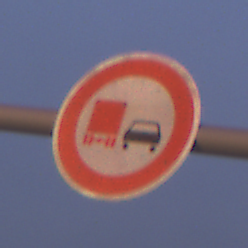
Verkehrszeichen: UeberholverbotKraftfahrzeuge
Umgebung: Outdoor, Urban
Tageszeit: SunriseSunset
Wetter: Overcast
Licht: Natural
Jahreszeit: NotSpecified
Kontrast: LowContrast